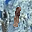
Label: 1